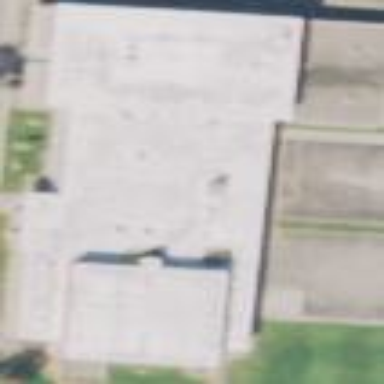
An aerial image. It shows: School building.